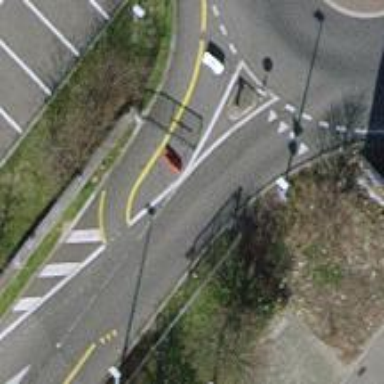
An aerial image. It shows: Service road with advisory cycle lane.